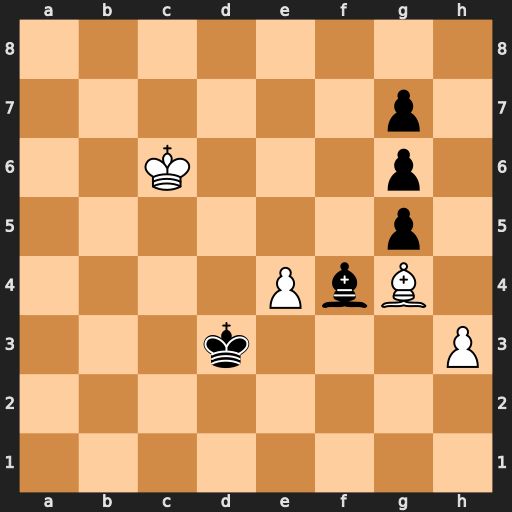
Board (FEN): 8/6p1/2K3p1/6p1/4PbB1/3k3P/8/8
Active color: w
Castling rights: -
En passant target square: -
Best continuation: Kd5 Bc1 e5 Ba3 e6